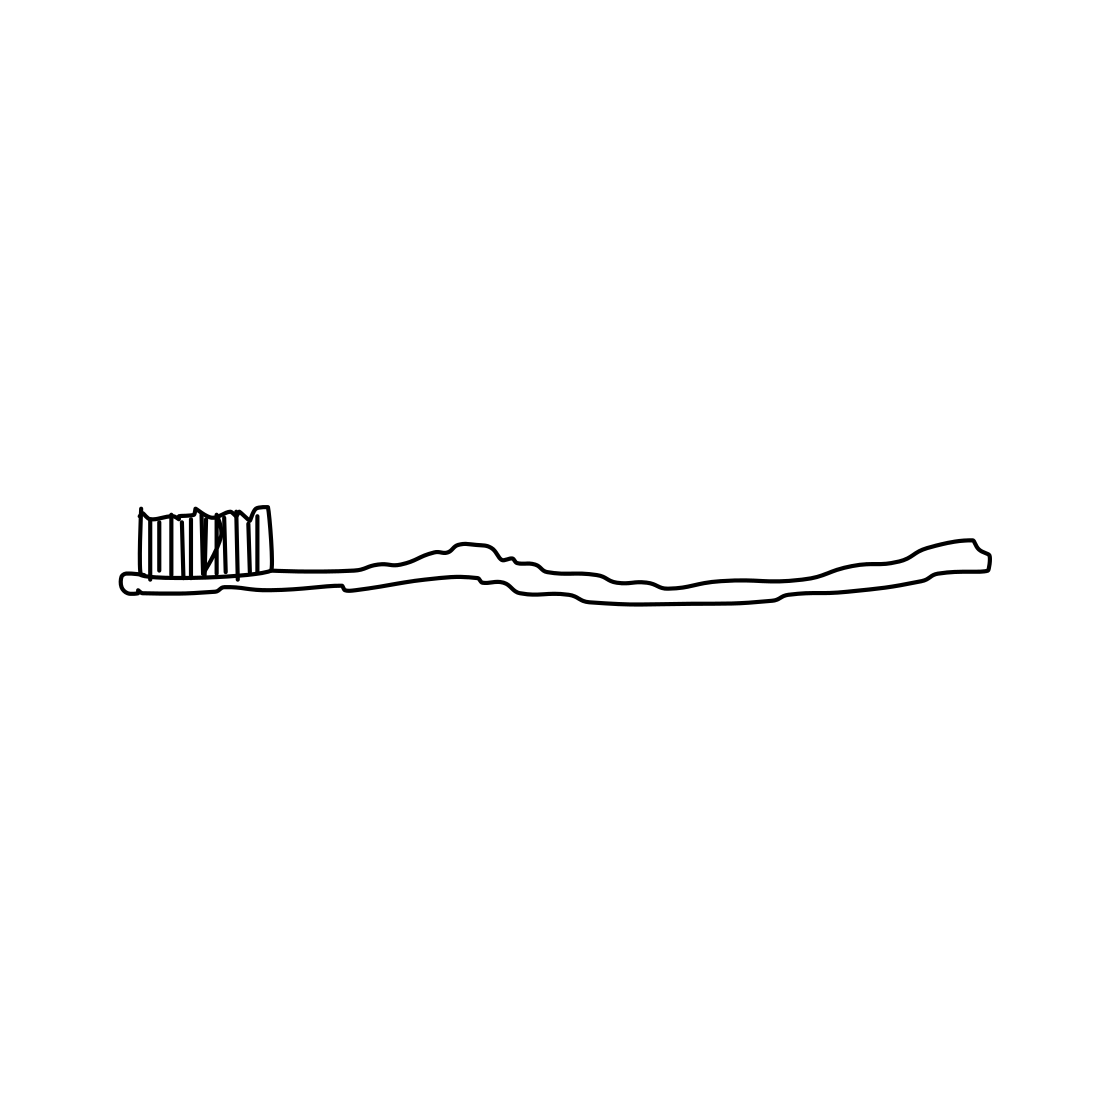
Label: toothbrush